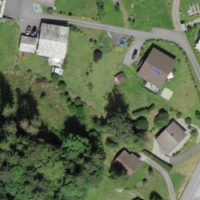
EUNIS habitat code: 55
Species observed at this site:
Lysimachia punctata